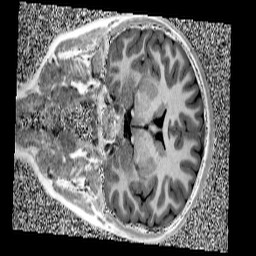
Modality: UNIT1
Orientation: coronal
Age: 12
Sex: female
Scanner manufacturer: siemens
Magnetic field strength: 3 T
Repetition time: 4 s
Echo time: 0.00299 s